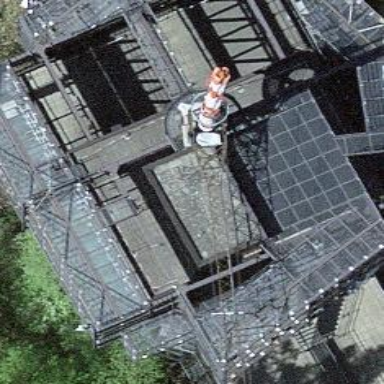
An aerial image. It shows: Communication tower.